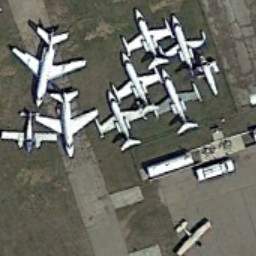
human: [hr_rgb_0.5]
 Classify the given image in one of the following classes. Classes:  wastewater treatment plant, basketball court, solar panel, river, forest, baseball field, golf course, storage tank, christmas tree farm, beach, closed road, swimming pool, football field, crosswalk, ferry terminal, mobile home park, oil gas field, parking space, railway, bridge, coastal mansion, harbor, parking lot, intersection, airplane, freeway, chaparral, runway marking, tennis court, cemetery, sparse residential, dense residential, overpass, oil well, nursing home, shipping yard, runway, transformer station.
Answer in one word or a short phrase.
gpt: airplane